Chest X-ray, PA view. Patient: 34 years old, sex M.
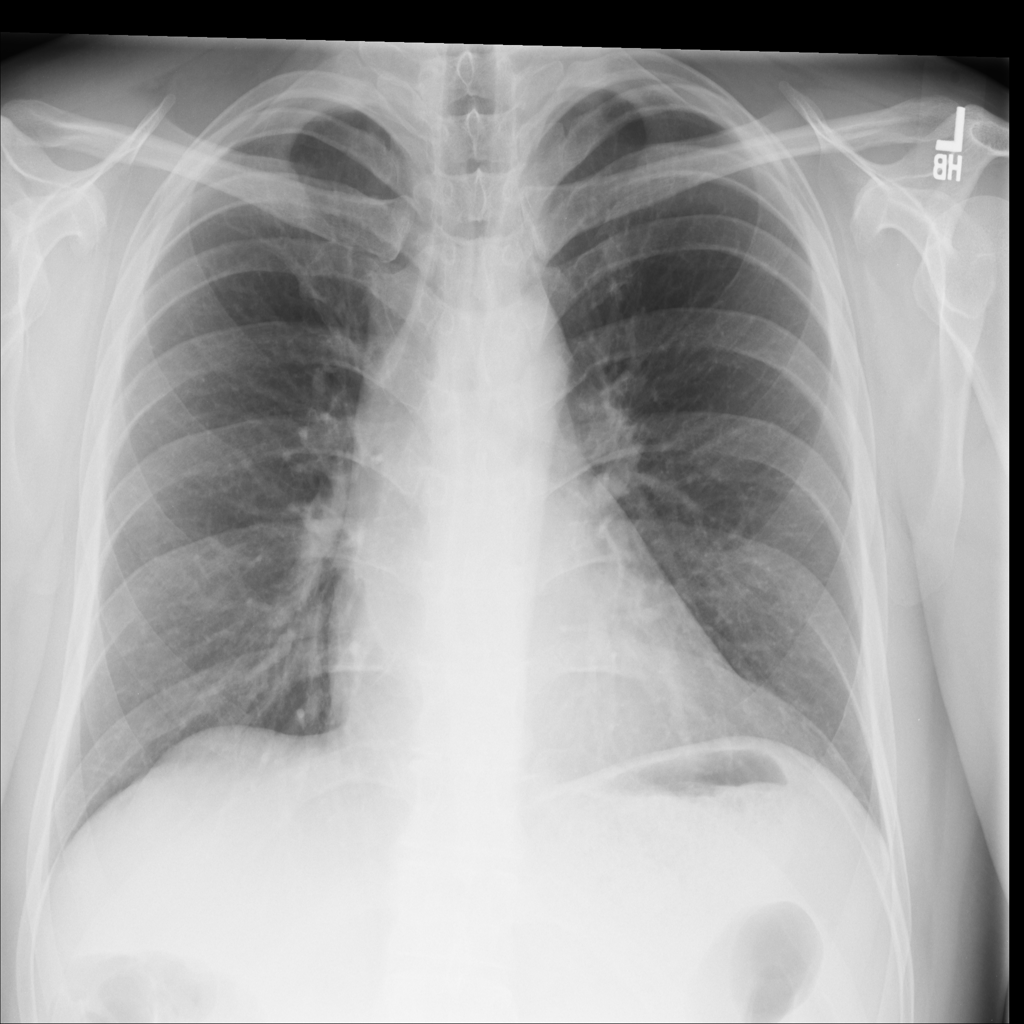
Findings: No Finding